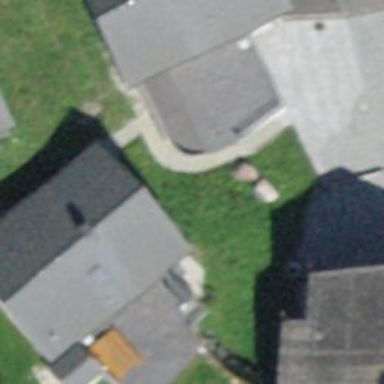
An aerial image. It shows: Detached building.